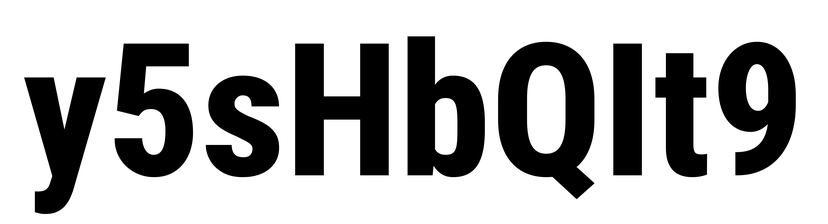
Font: Roboto_Condensed_ExtraBold